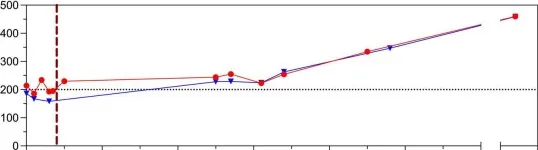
Thrombocyte. Counts [/nl] of neonate A (red).
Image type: pathology (immunostaining)